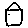
Label: house